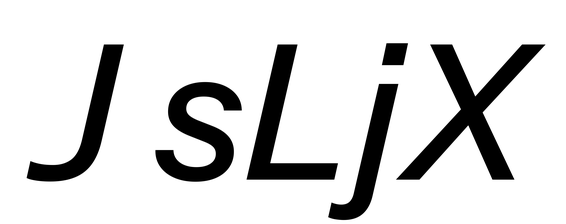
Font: InstrumentSans-Italic_Medium_Italic